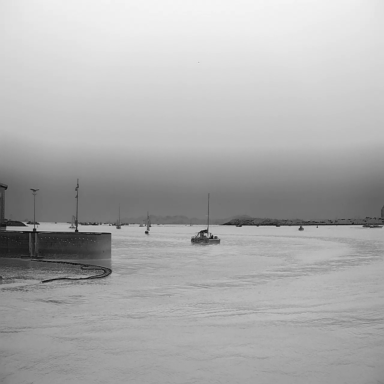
There are five sailboats in the infrared image.